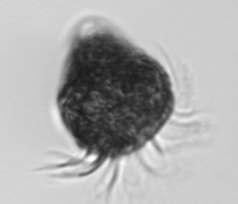
Label: Strombidium_morphotype2